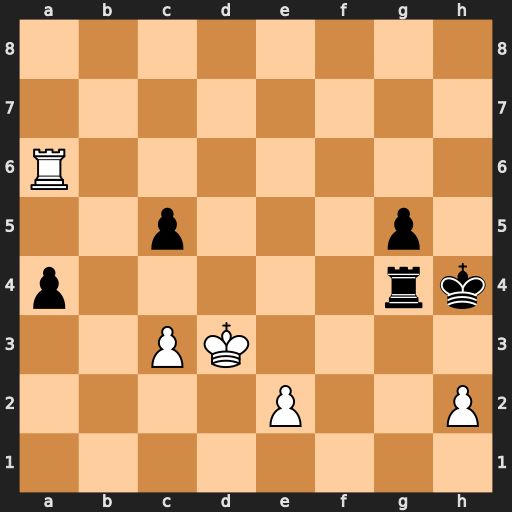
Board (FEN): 8/8/R7/2p3p1/p5rk/2PK4/4P2P/8
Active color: w
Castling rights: -
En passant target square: -
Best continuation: Rh6#